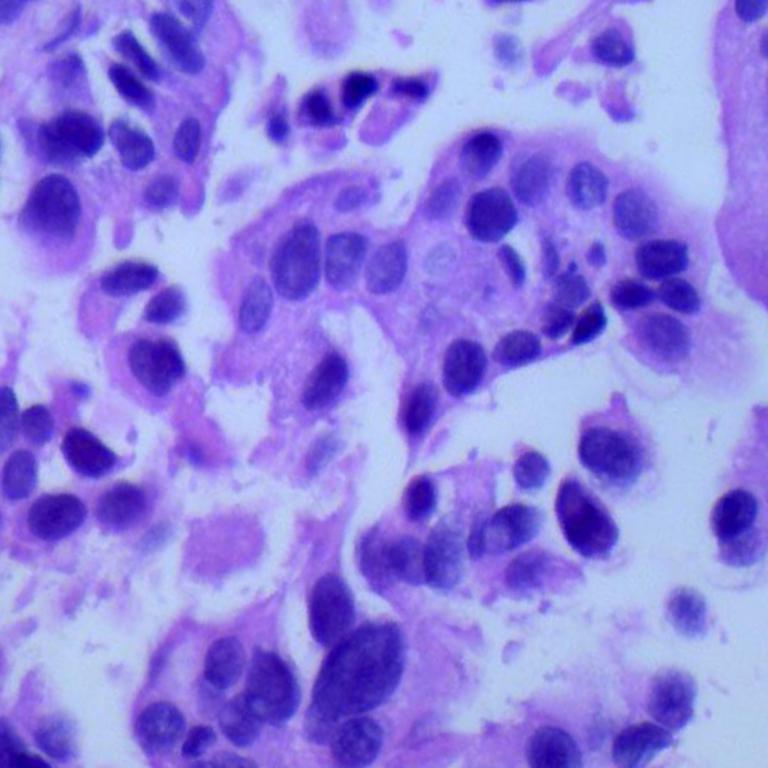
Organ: lung
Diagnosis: adenocarcinomas